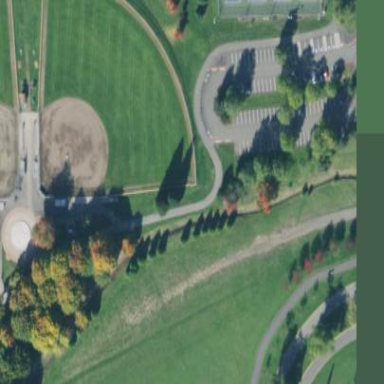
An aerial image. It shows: Baseball pitch for leisure land activities.